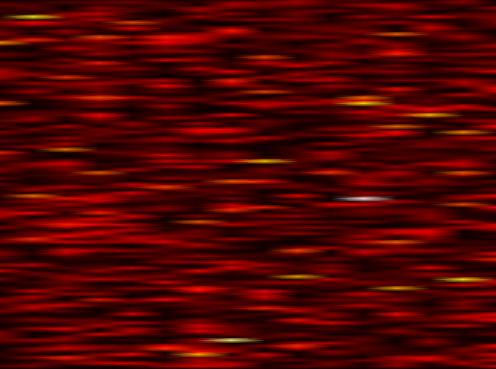
Label: FBMC